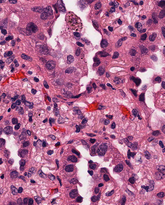
Tumor epithelial tissue: yes
Tumor-associated stroma tissue: yes
Normal tissue: no